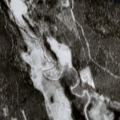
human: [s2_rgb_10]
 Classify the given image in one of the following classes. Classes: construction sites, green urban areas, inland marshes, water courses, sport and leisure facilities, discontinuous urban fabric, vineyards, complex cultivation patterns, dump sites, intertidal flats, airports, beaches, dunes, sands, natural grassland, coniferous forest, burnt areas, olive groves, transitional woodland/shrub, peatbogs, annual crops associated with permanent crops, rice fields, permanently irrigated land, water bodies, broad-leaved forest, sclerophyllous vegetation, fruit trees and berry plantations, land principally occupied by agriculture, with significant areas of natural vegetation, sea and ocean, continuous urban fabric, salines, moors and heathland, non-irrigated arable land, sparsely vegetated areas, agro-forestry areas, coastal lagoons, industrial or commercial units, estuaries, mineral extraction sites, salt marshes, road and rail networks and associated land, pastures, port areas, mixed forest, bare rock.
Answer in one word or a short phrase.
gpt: coniferous forest